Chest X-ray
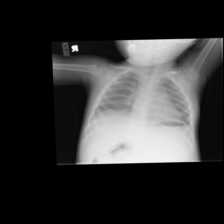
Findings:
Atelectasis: negative
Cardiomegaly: negative
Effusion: negative
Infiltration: negative
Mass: negative
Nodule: negative
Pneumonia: negative
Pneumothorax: negative
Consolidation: negative
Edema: negative
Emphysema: negative
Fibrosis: negative
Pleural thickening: negative
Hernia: negative